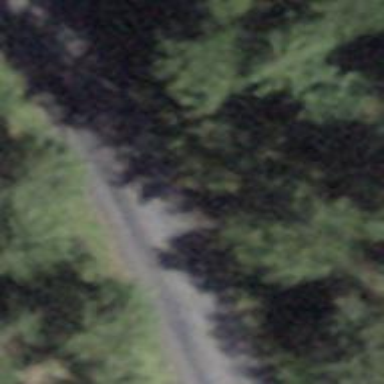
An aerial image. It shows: Unclassified road with paved surface.